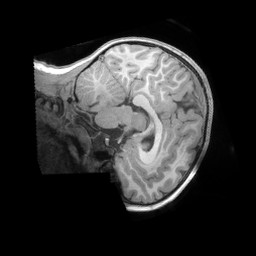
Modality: T1w
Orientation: sagittal
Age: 4
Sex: female
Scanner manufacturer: siemens
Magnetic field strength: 3 T
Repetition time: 2.53 s
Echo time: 0.00164 s